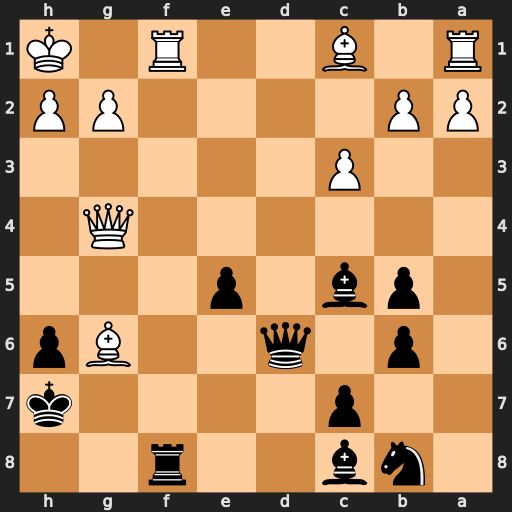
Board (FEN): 1nb2r2/2p4k/1p1q2Bp/1pb1p3/6Q1/2P5/PP4PP/R1B2R1K
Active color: b
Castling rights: -
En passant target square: -
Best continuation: Qxg6 Qxg6+ Kxg6 Rxf8 Bxf8